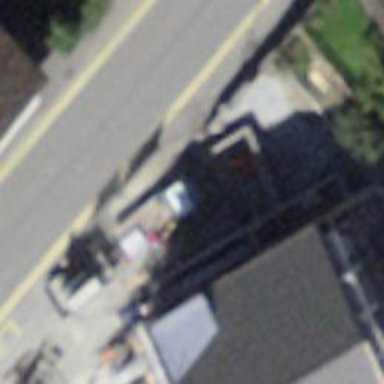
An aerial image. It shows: Charging station.